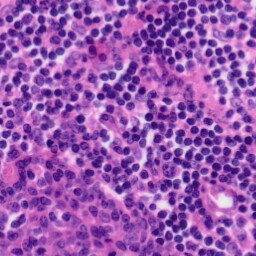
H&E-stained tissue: Tonsil